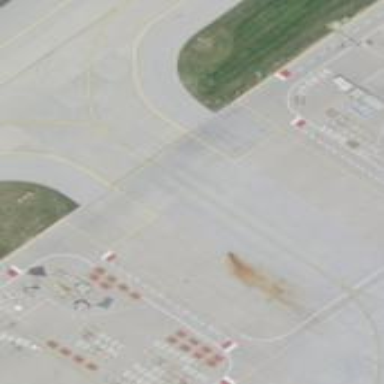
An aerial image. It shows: Image of taxiway at airport.